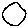
Label: circle